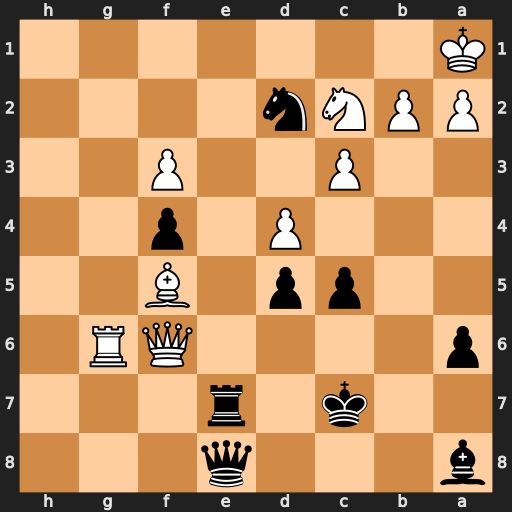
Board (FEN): b3q3/2k1r3/p4QR1/2pp1B2/3P1p2/2P2P2/PPNn4/K7
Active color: b
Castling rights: -
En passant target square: -
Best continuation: Re1+ Nxe1 Qxe1+ Bb1 Qxb1#